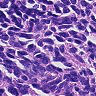
Metastatic tissue present: no